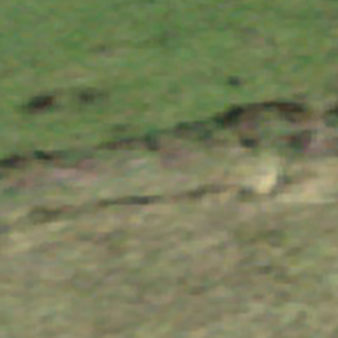
Label: other